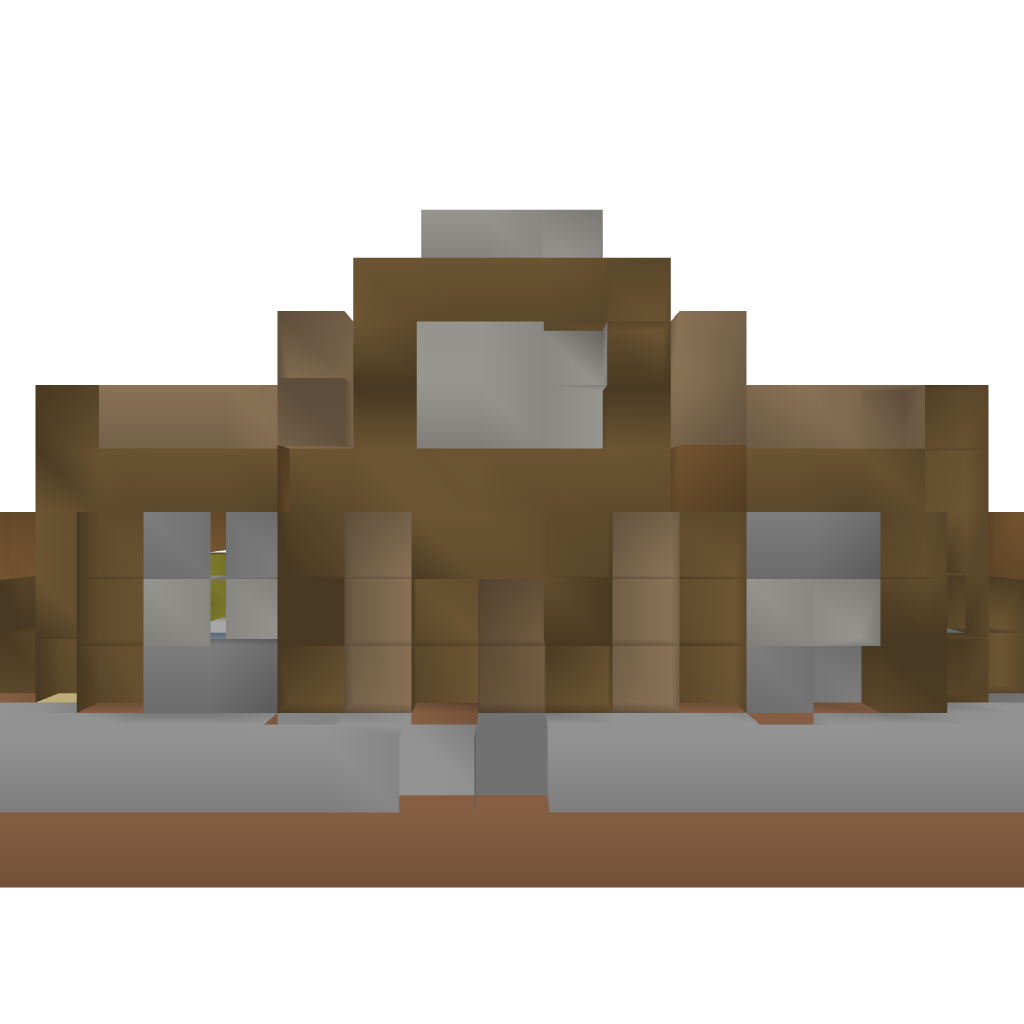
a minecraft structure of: Basic Library